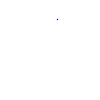
Particle: proton